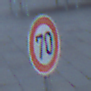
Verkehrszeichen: Geschwindigkeit70
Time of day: Dawn
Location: Outdoor (Urban)
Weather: Clear
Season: NotSpecified
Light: Natural